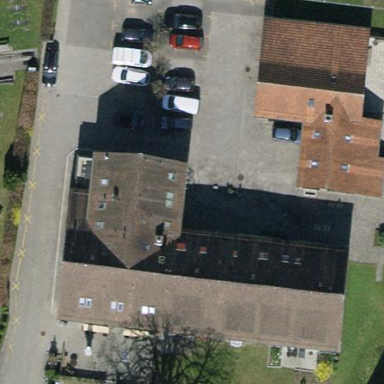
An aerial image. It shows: Gabled roof apartment building with tile roofing.